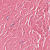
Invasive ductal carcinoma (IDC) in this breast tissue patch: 0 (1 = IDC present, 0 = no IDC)